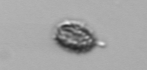
Label: Pseudochattonella_farcimen